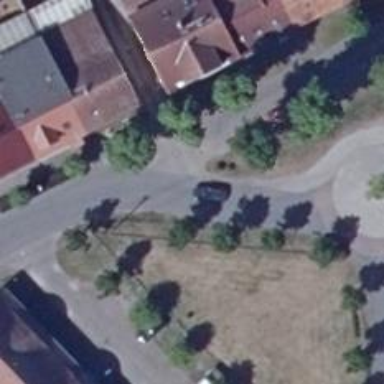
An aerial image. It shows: Driveway.